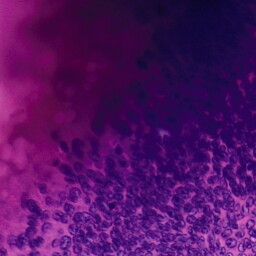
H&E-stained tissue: Colon